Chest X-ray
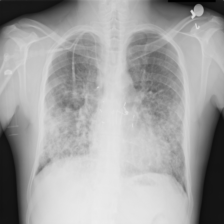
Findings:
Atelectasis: negative
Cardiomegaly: negative
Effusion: negative
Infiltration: negative
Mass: negative
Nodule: negative
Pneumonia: negative
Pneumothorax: negative
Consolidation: negative
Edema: negative
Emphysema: negative
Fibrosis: negative
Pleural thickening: negative
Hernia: negative